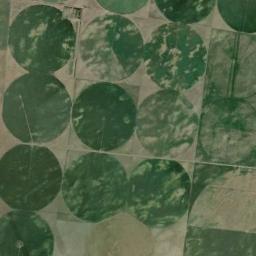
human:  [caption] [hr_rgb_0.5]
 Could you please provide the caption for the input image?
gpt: Some light green circle farmland are in the bare land .

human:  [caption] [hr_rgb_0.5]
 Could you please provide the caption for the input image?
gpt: Dozens of green, Neatly arranged circular farmland, .

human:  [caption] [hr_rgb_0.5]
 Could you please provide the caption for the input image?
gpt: The circular farmland is divided into different areas .

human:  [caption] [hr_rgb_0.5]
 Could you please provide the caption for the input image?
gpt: Several green circular farmlands are neatly arranged on the wasteland .

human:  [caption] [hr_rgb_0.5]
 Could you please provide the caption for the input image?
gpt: There are many circular farmlands of the same size arranged neatly .